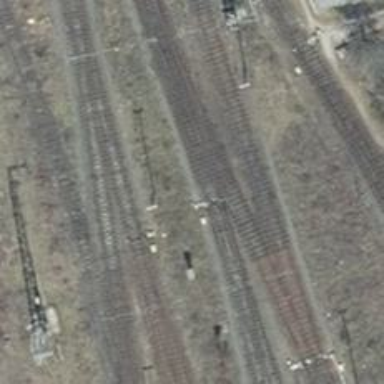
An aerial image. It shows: Railway switch.